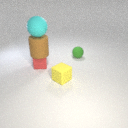
small yellow rubber cube in front of small red rubber cube